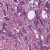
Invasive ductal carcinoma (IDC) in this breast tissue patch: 1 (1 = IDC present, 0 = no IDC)